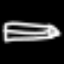
Label: pencil